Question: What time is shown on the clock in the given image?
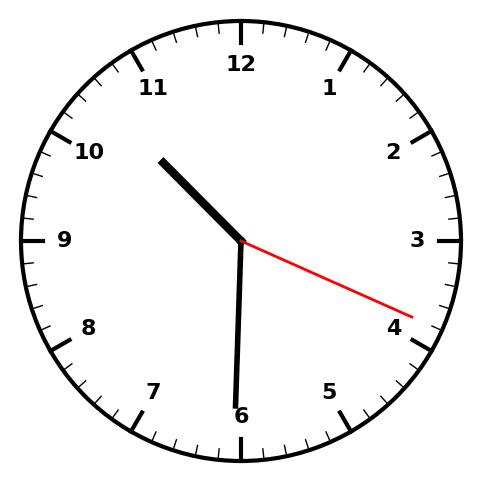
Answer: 10:30:19